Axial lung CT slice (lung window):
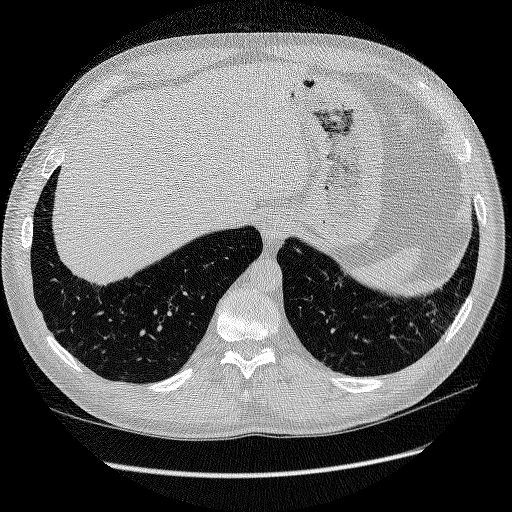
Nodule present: no